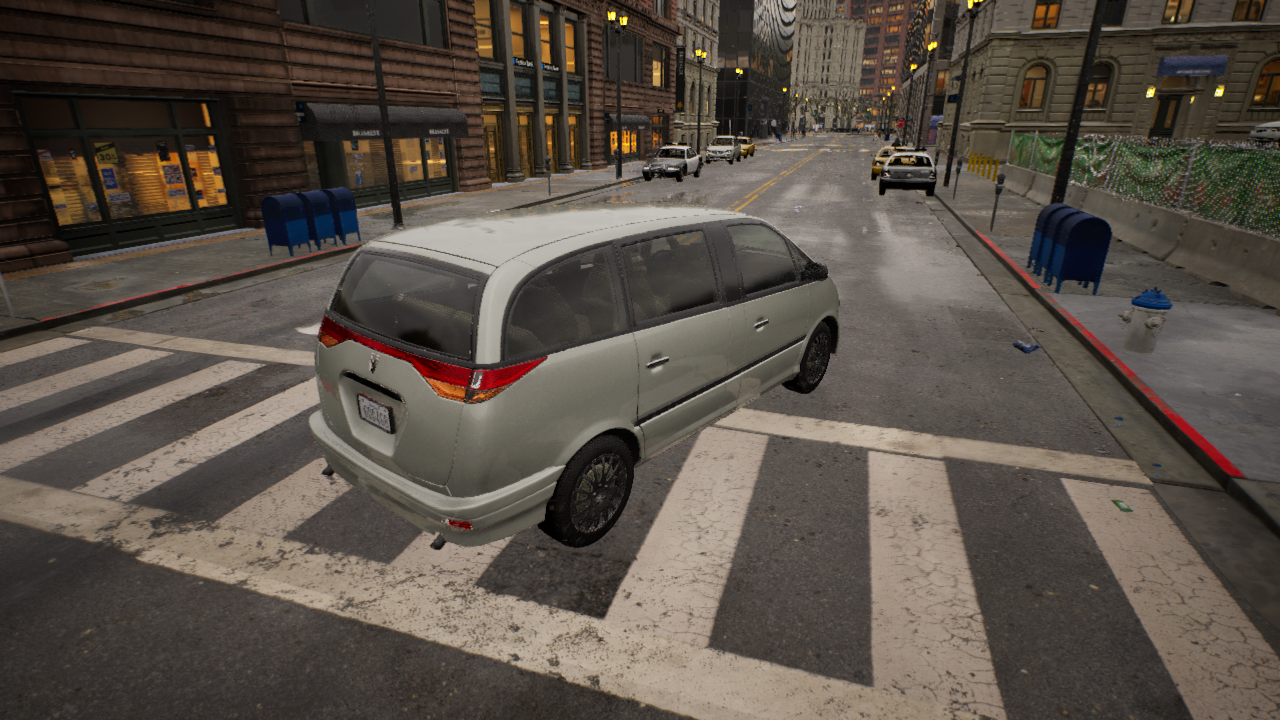
Venue: intersection
Lighting: golden hour
Vehicle rig: minivan